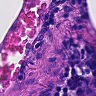
Metastatic tissue present: no